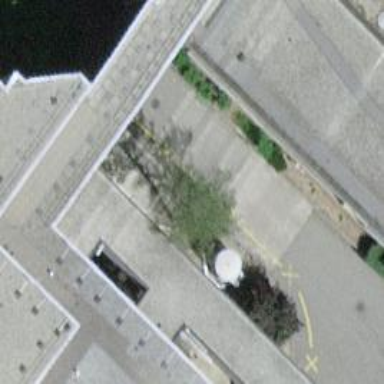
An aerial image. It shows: Driveway tunnel serving as building passage.